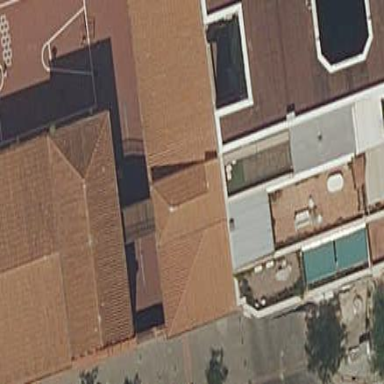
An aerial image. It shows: School building.